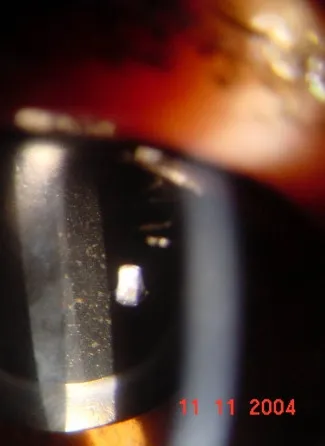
Resolution of anterior uveitis: Slit lamp examination showing residual pigmented deposits on the surface of the intraocular lens.
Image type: ophthalmic_imaging (gonioscopy)